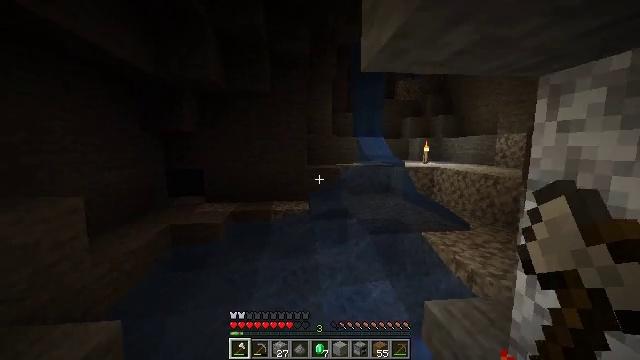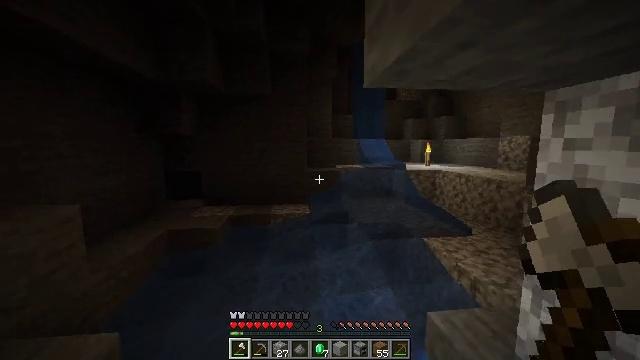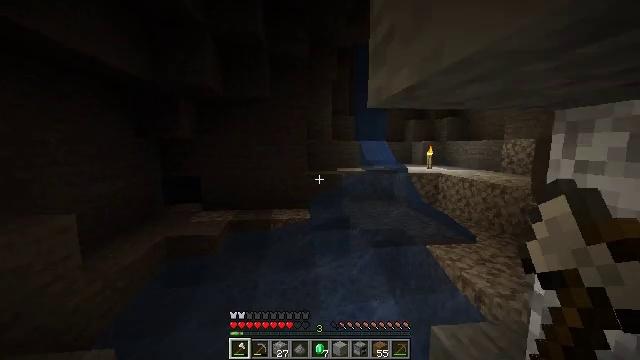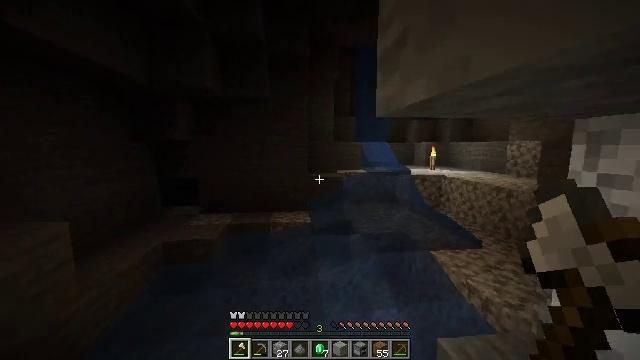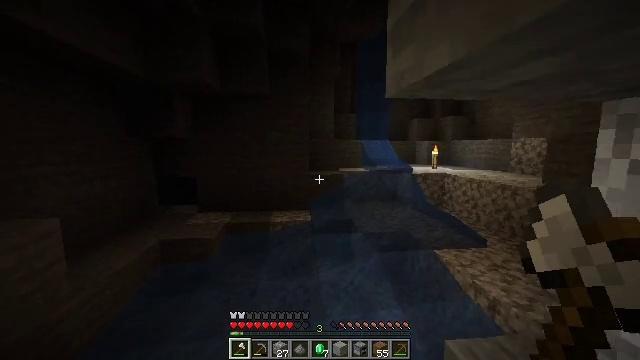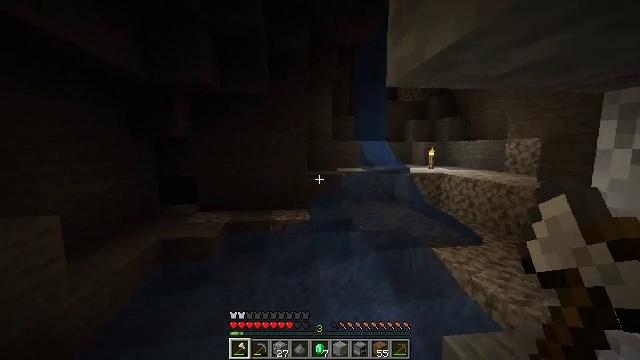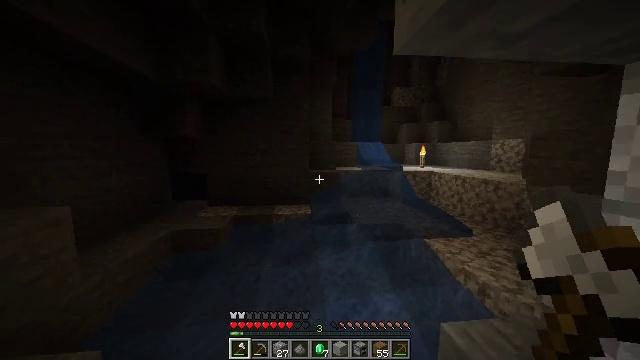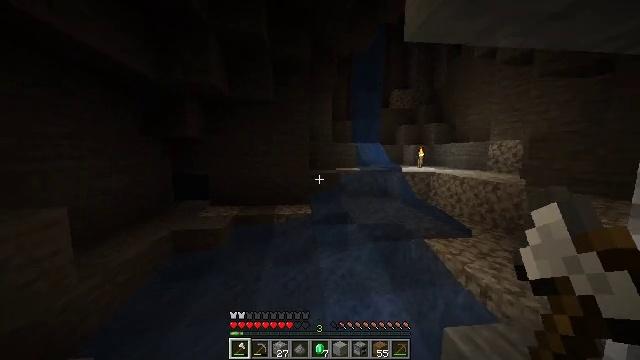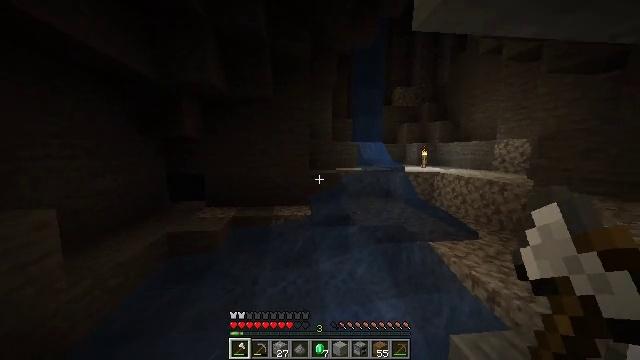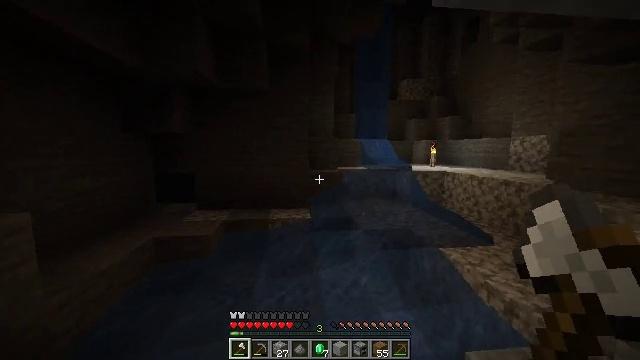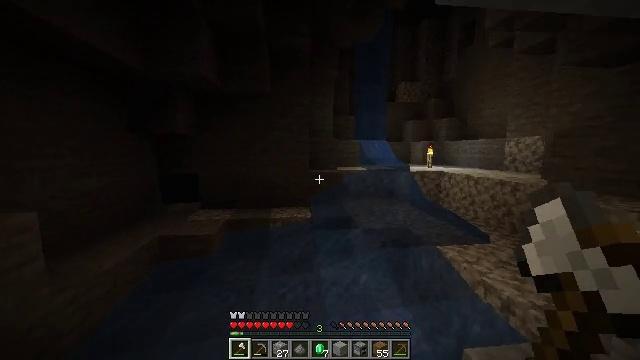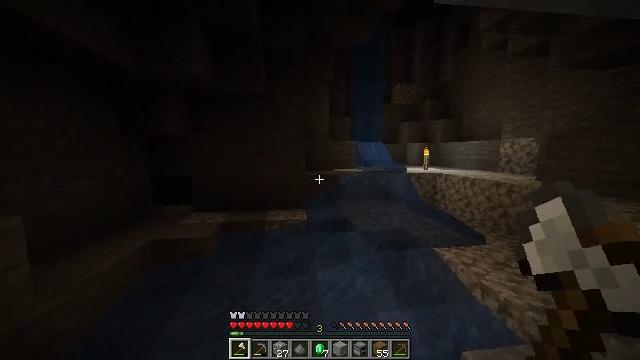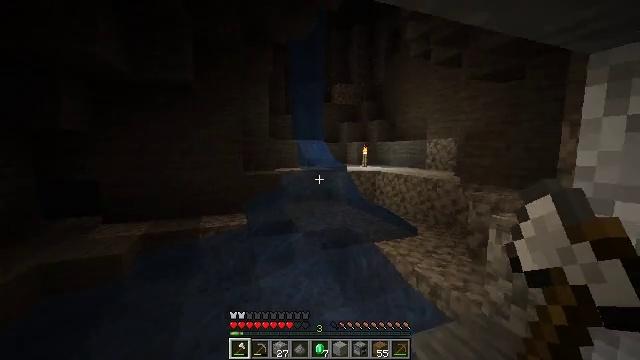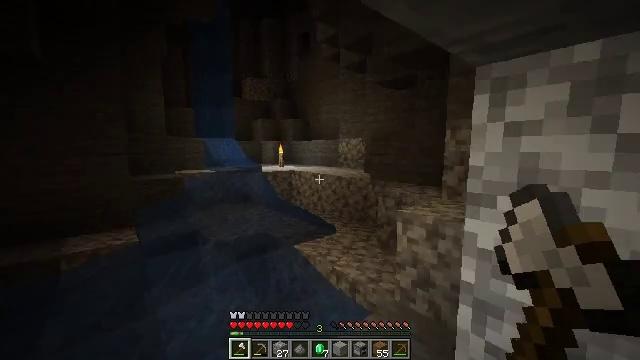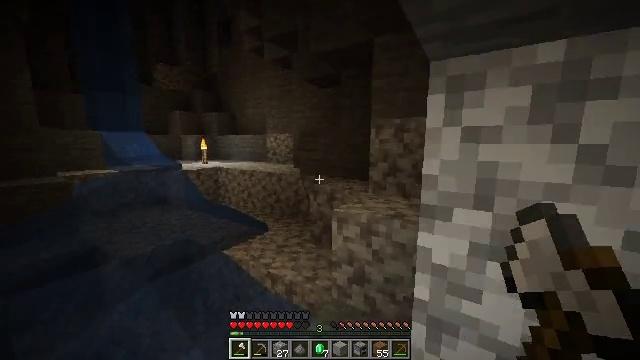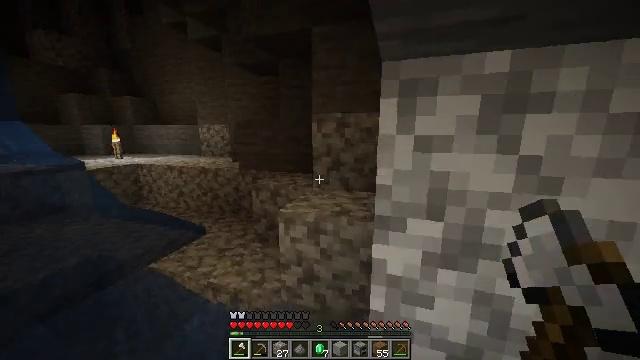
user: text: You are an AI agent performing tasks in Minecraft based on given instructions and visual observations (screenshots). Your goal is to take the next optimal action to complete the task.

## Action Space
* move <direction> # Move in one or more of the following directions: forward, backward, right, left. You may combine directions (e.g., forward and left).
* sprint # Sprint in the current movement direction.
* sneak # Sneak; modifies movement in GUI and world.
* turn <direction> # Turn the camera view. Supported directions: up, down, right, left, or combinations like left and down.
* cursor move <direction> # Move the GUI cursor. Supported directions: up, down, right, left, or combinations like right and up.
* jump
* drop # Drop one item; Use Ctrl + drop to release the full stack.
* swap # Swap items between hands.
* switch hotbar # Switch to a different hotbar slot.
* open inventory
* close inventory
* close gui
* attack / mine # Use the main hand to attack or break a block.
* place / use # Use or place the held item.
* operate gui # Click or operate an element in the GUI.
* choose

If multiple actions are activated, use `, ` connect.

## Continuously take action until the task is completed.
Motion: motion action
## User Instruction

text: Drop an iron axe.
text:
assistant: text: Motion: move forward, jump
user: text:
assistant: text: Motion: move forward, jump
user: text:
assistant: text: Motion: move forward, jump
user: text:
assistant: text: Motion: move forward, sprint
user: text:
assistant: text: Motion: move forward, sprint
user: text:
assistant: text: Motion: move forward
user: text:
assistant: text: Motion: no_op
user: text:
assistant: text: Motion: no_op
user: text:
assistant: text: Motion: no_op
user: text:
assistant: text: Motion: no_op
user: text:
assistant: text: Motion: turn right
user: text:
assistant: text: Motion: move forward, sprint, turn right
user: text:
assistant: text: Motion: move forward, sprint, turn right
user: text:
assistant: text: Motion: move forward, sprint, turn right and down
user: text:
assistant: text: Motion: move forward, sprint, turn right and down, jump
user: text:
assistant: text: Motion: move forward, sprint, turn right, jump
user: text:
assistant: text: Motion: move forward, sprint, jump
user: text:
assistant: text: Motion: move forward, sprint, turn down, jump
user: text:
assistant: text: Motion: move forward, sprint, turn down, use / place, jump
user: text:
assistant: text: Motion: move forward, sprint, use / place, jump
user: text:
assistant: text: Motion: move forward, sprint, use / place, jump
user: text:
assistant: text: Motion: move forward, sprint, jump
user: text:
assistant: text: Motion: move forward, sprint, jump
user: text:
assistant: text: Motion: move forward, sprint, jump
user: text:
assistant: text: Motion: move forward, sprint, jump
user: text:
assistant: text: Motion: move forward, sprint, jump
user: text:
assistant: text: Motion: move forward, turn right
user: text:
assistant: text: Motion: move forward, turn right
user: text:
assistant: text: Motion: move forward, turn right and down, close inventory
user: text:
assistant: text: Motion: move forward, close inventory